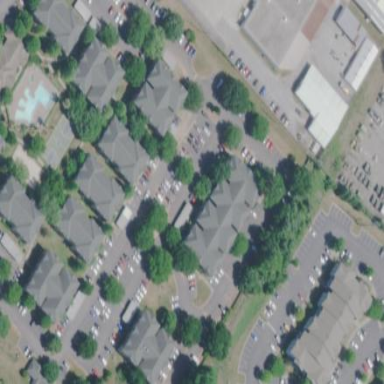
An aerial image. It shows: Parking area.